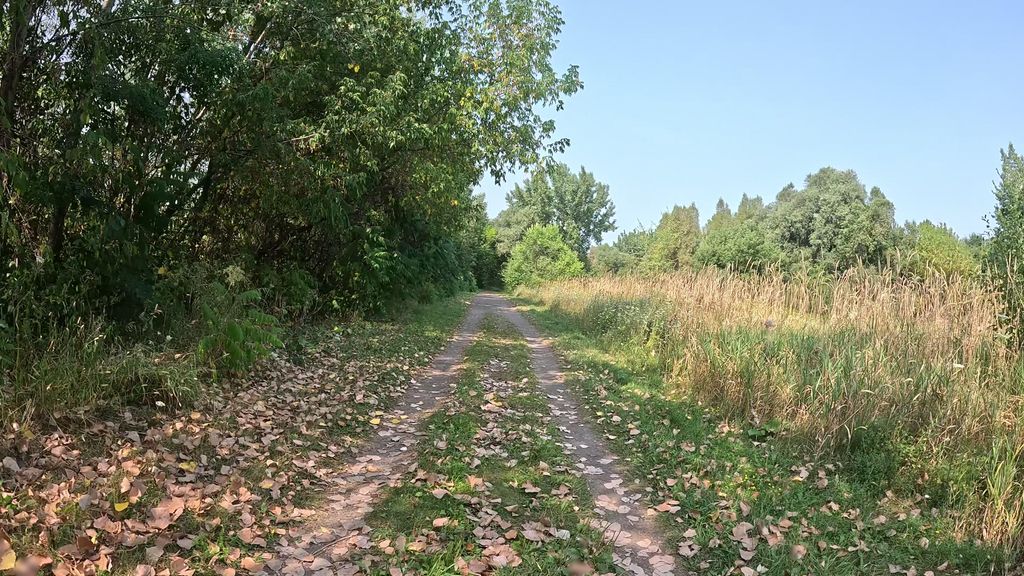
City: ottawa-gatineau